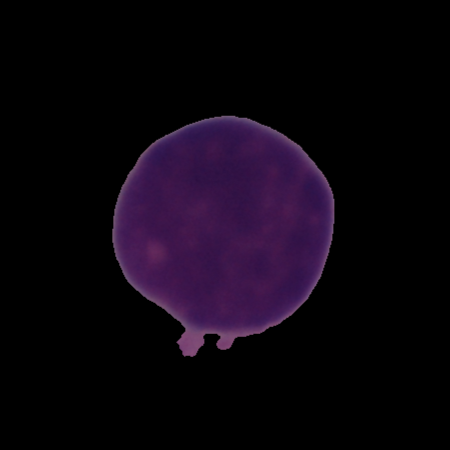
Label: cancer